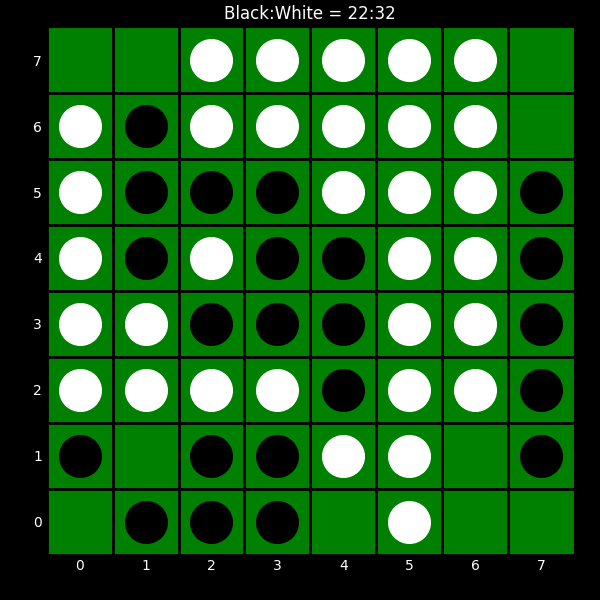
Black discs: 22
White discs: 32